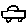
Label: car